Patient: sex M, age 58
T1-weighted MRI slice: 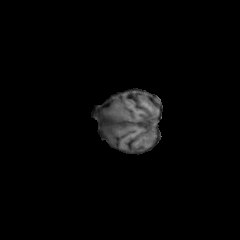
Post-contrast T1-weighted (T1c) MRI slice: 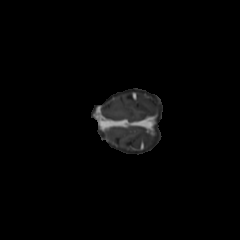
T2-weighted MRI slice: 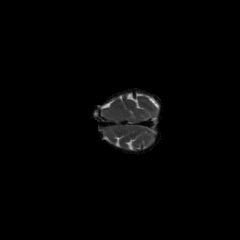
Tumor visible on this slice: no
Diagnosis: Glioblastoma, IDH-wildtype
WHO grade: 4